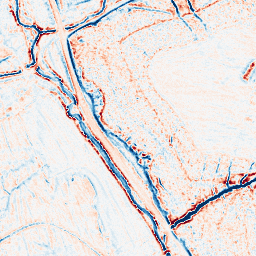
Category: edge_preserving
Decomposition family: bilateral
Decomposition parameters: d: 9
sigma_color: 25
sigma_space: 75
Upsampling method: regularized
Upsampling parameters: scale: 4
lambda_reg: 0.001
Upsampling scale: 4